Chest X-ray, PA view. Patient: 43 years old, sex F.
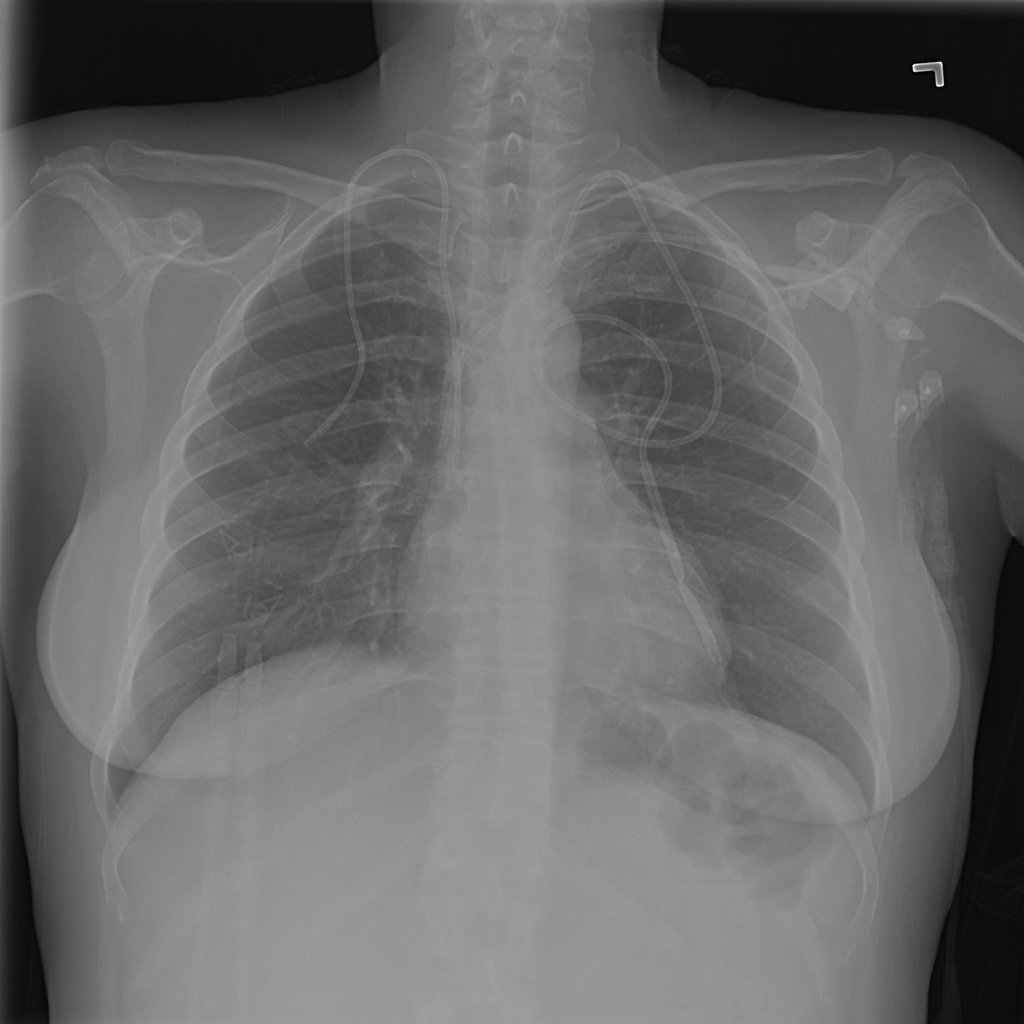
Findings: No Finding